Interaction volume radius: 10 \u00c5
Interaction volume height: 10 \u00c5
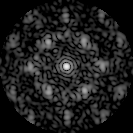
Disorder parameter: 0.5494